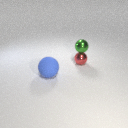
large blue rubber sphere to the left of small red metal sphere